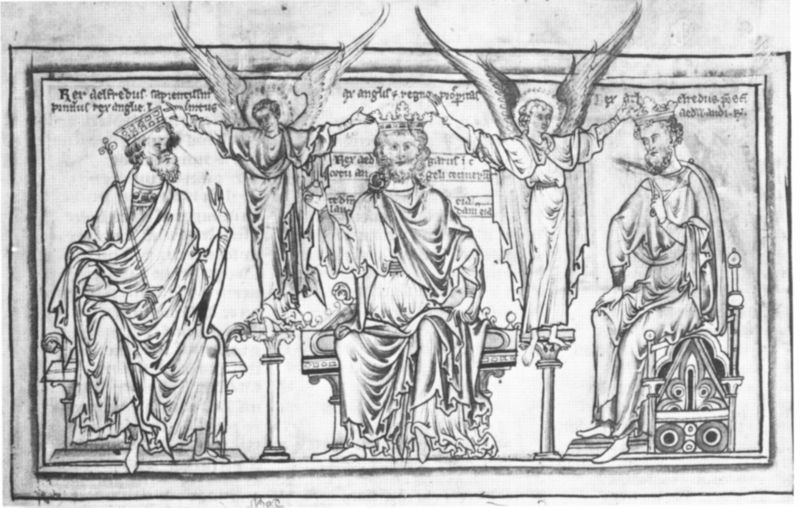
Titel: La Estoire de Seint Aedward le Rei
Institution: Cambridge, University Library
Schlagwörter: hand, umhang, weiß, sitzen, schwarz, säulen, falten, rahmen, hände, drei, krone, engel, deutschland, holzschnitt, schrift, zwei, stab, könig, thron, buch, druck, seite, text, trohn, krönung, könige, handschrift, zepter, szepter, kronen, karl der große, buchmalerei, flügen, krönen, faktur, von gottes gnaden